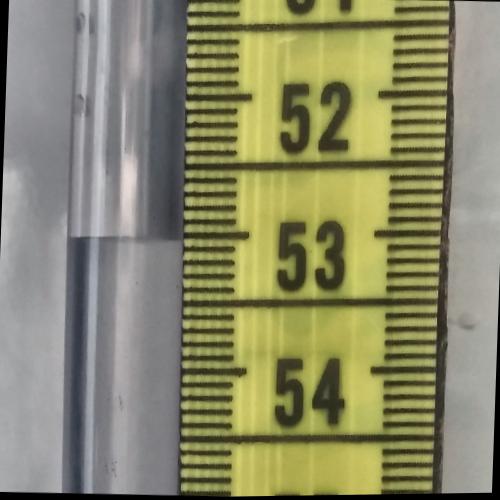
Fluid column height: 53.0 cm